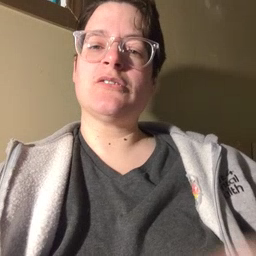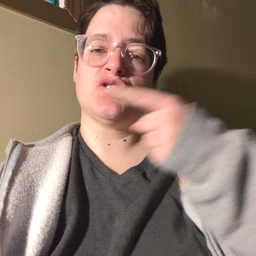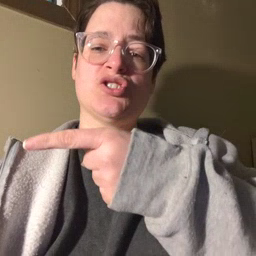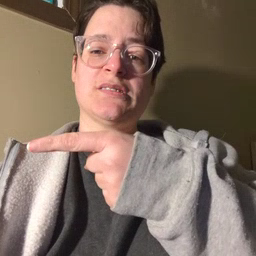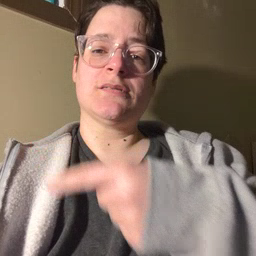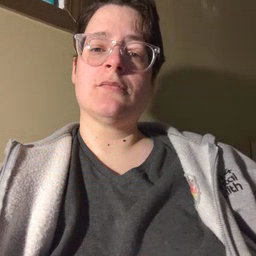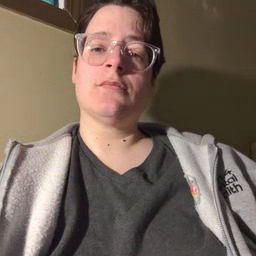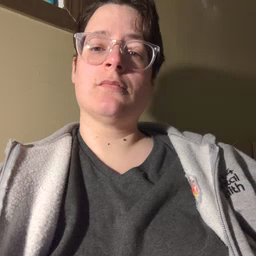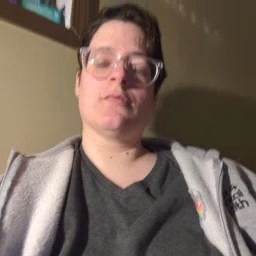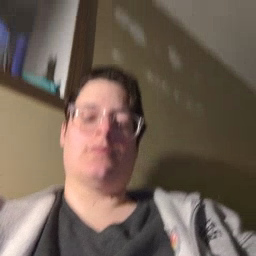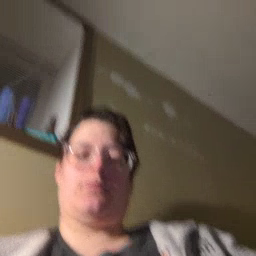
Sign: hesheit